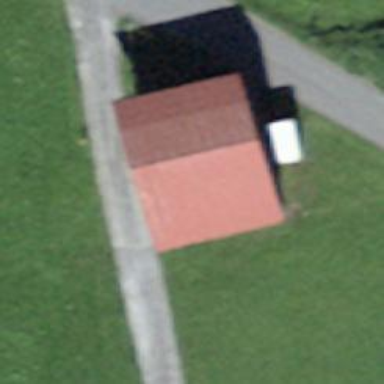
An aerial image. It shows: Barn.